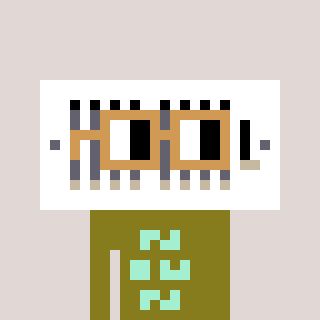
a pixel art character with square brown glasses, a vent-shaped head and a gunk-colored body on a warm background